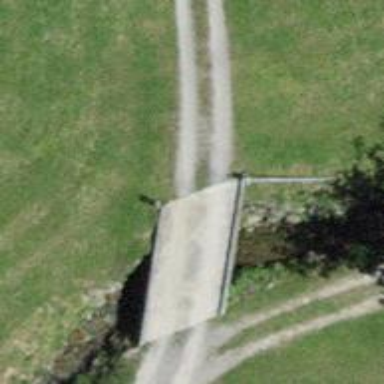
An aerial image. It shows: Agricultural vehicle crossing concrete bridge on grade1 track.